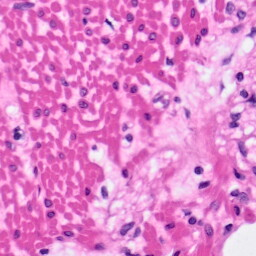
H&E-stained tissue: Pancreatic